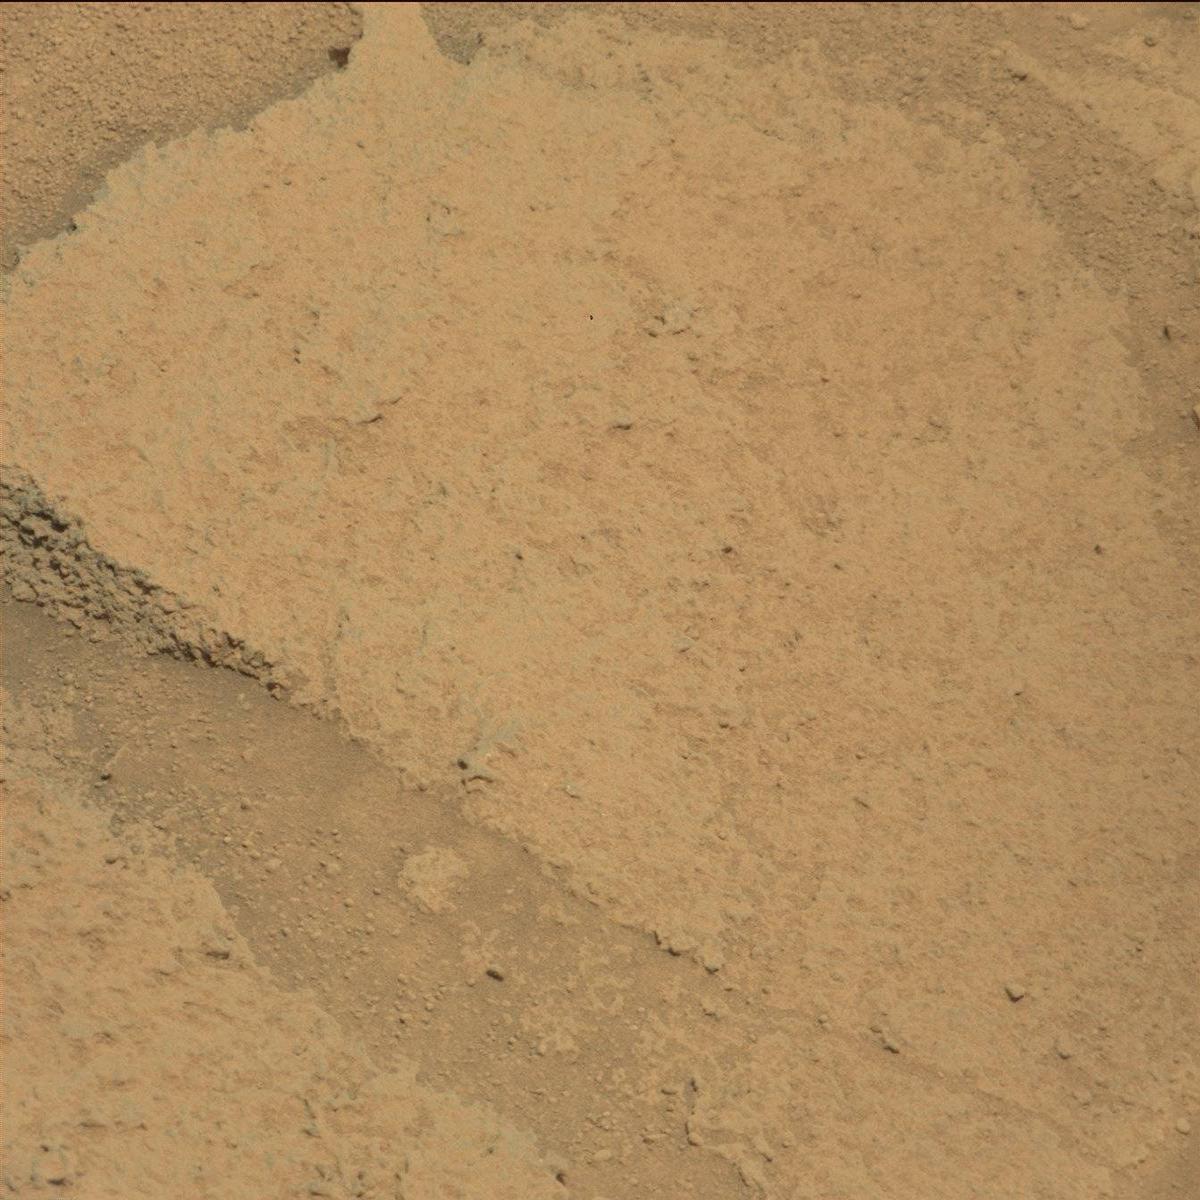
Terrain classes present: Bedrock, Sand / Soil